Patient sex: M
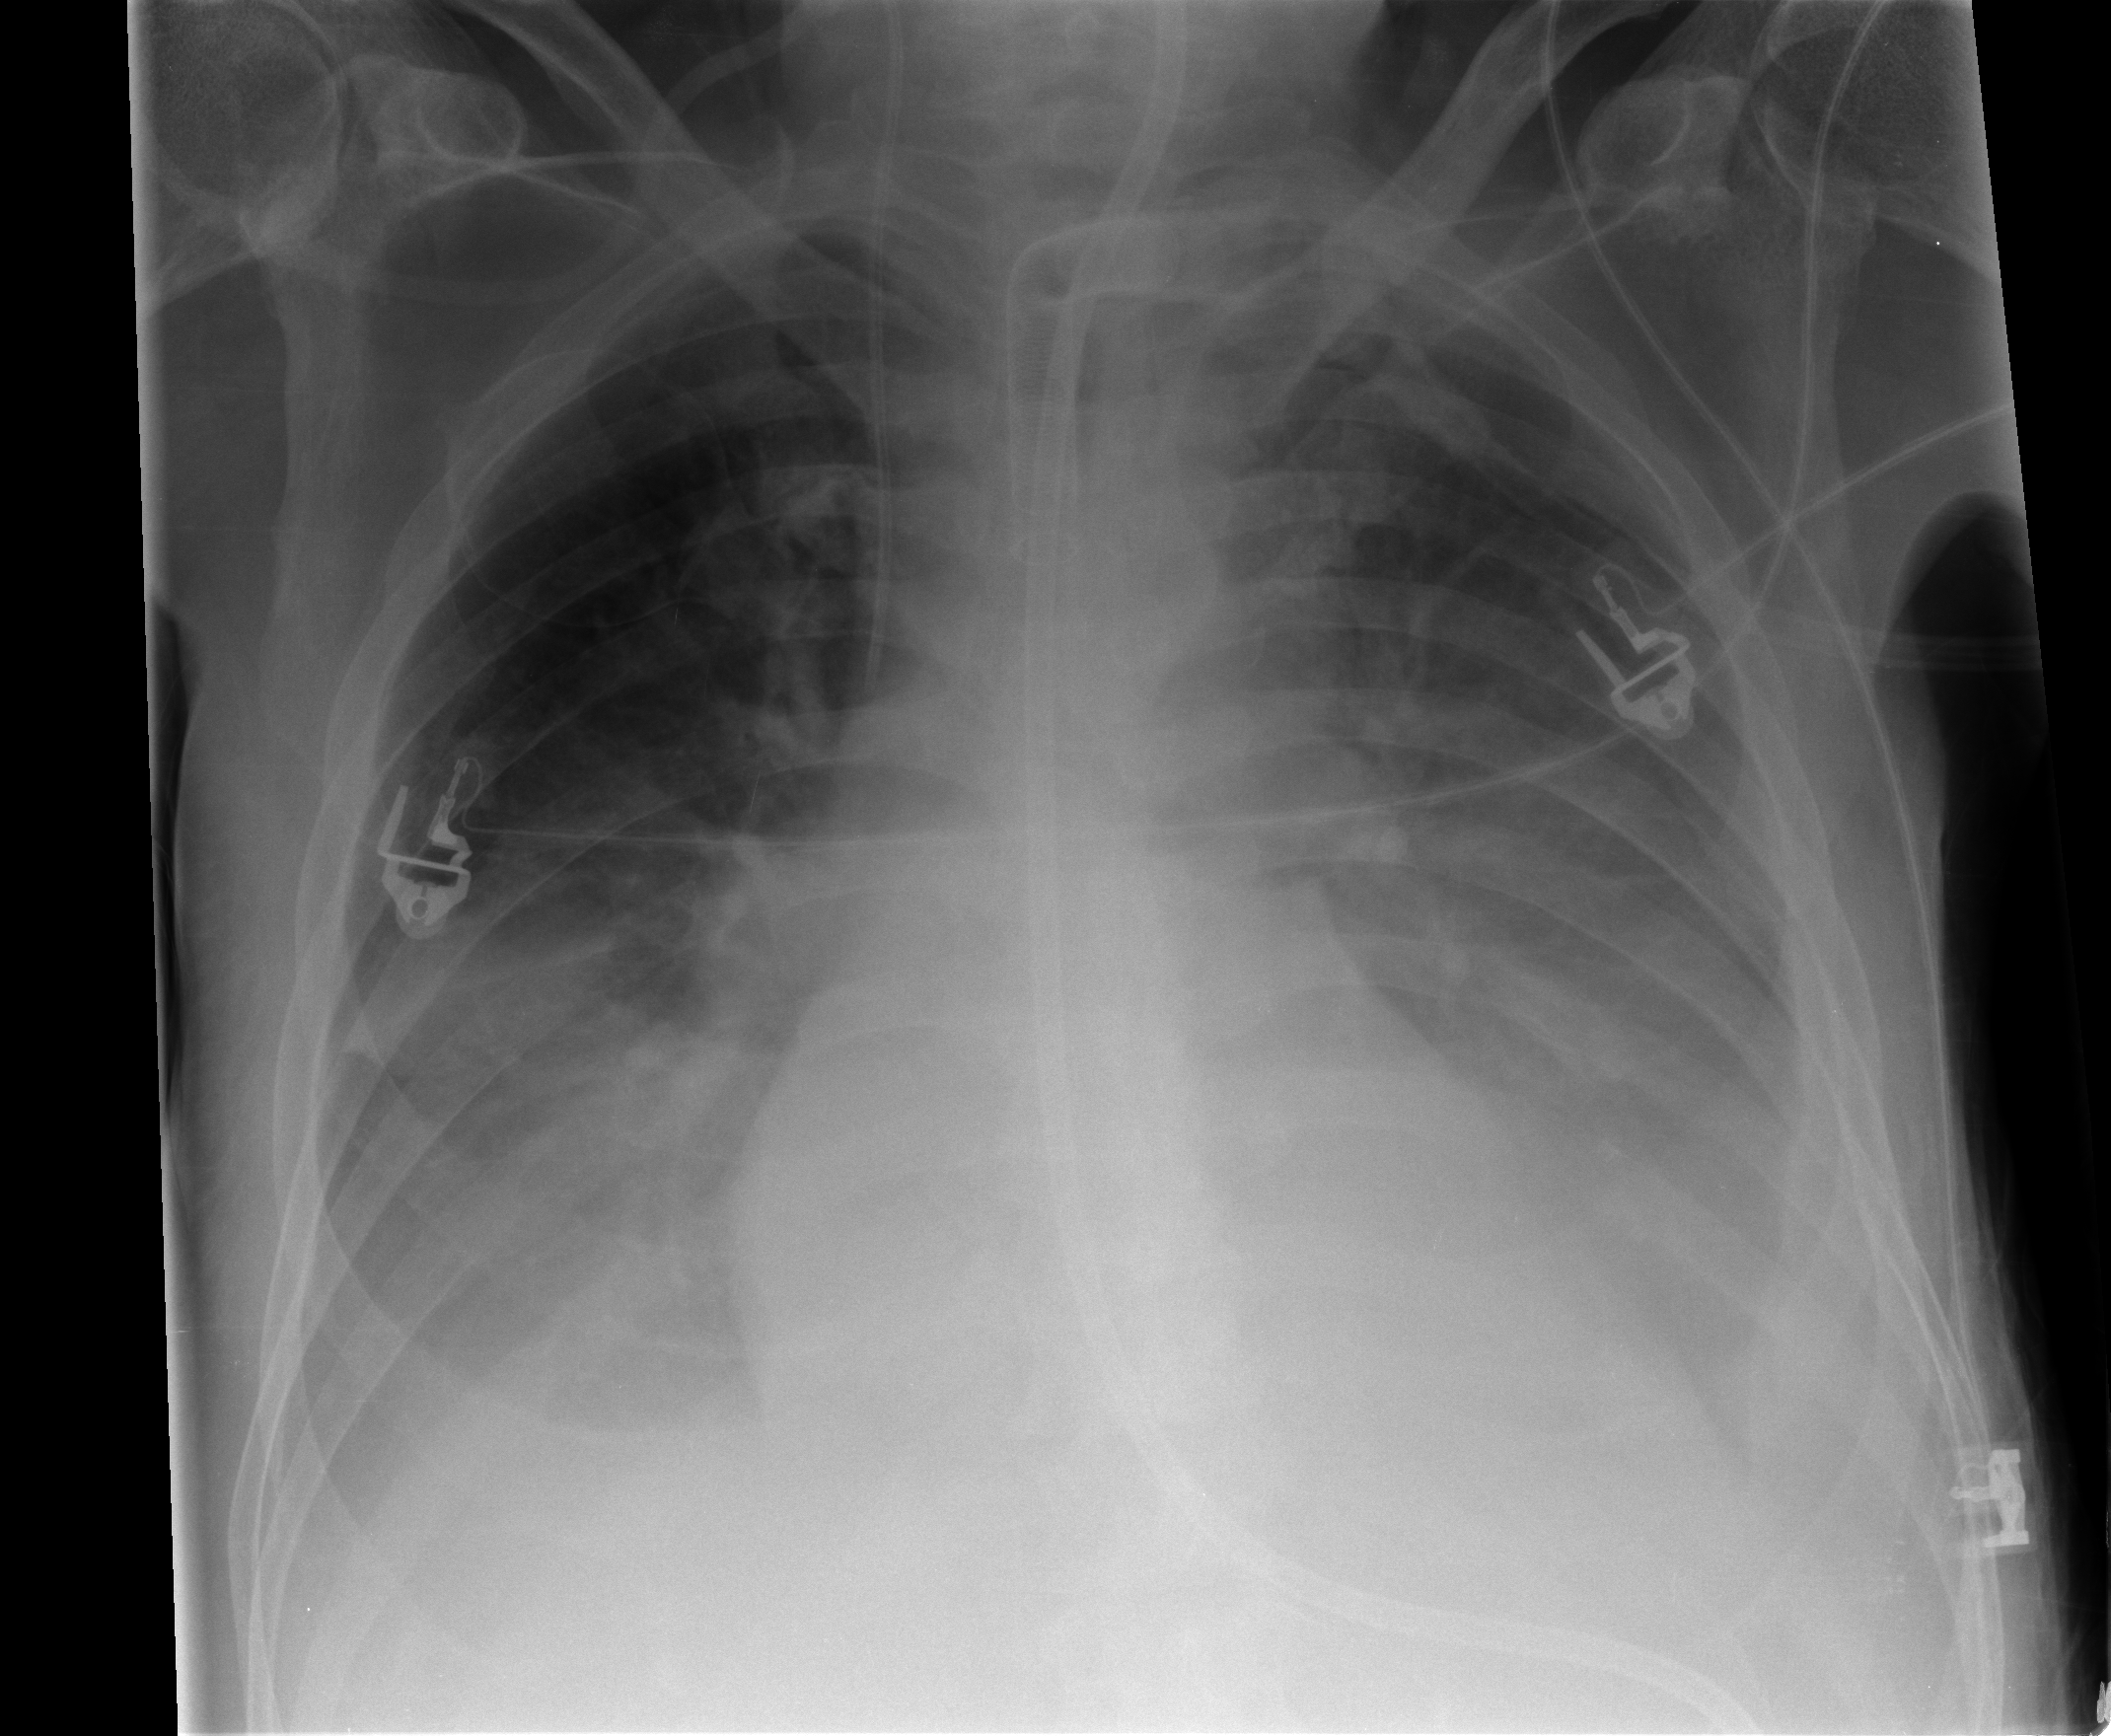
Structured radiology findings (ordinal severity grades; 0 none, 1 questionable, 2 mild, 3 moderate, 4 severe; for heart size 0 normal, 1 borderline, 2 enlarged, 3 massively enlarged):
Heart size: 1
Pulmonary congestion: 2
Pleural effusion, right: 2
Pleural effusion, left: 3
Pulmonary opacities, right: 1
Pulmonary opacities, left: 1
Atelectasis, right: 2
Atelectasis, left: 2